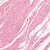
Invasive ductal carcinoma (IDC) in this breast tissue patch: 0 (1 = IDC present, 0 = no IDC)